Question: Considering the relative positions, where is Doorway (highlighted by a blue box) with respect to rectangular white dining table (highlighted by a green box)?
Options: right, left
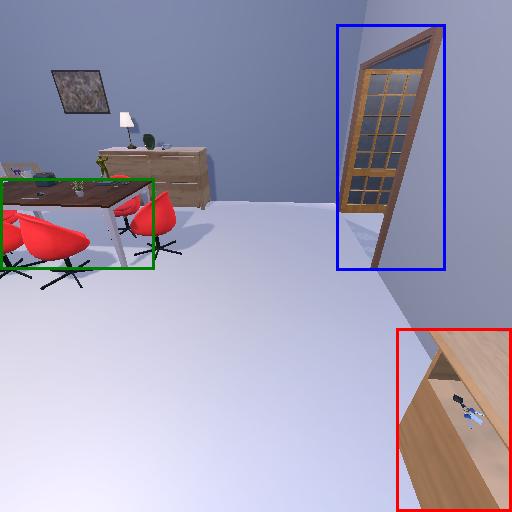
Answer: right